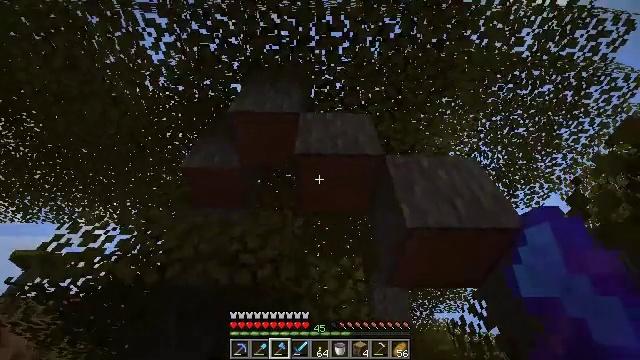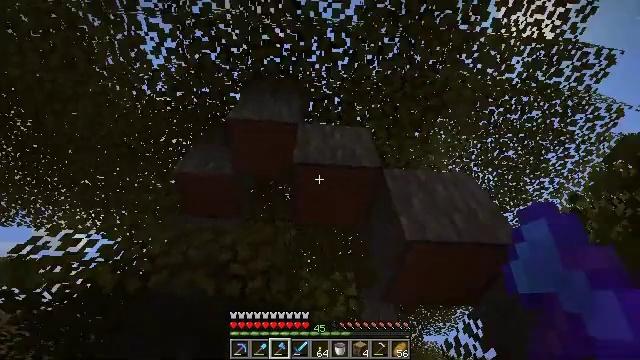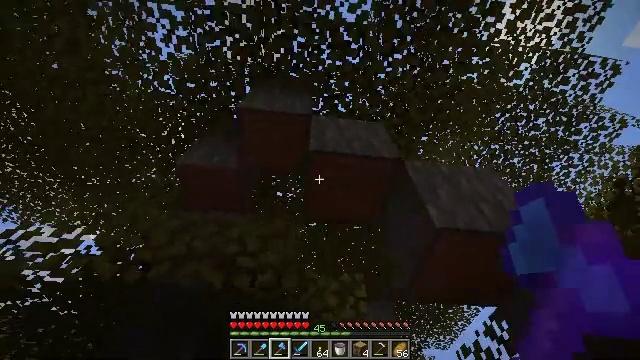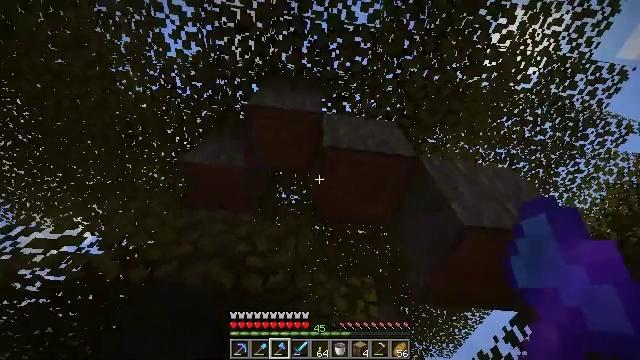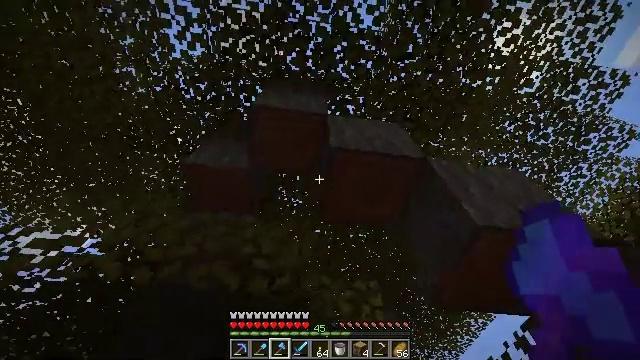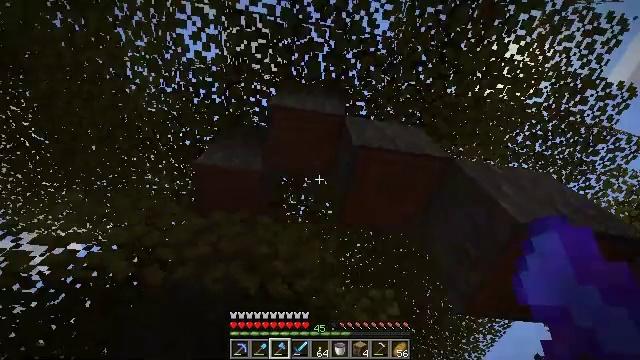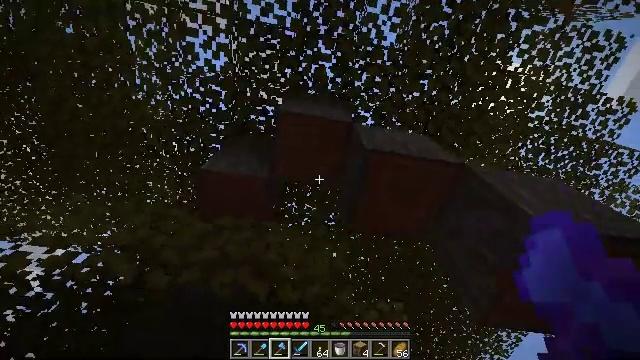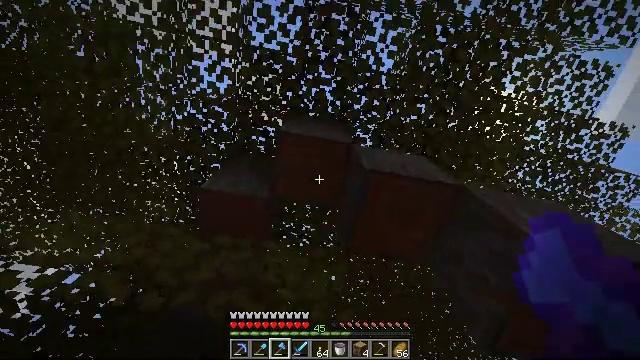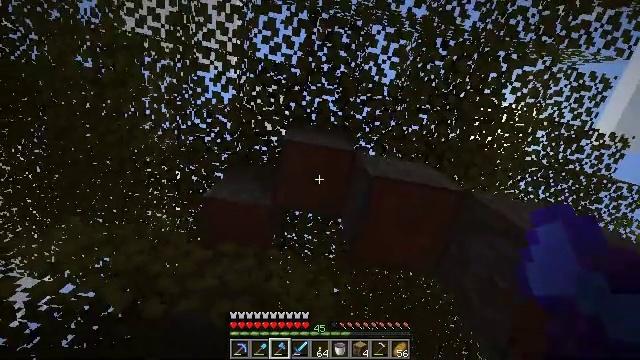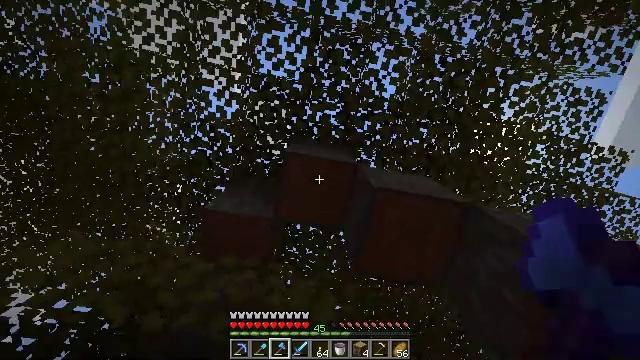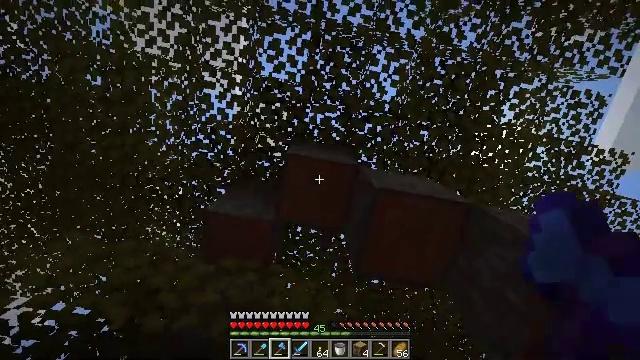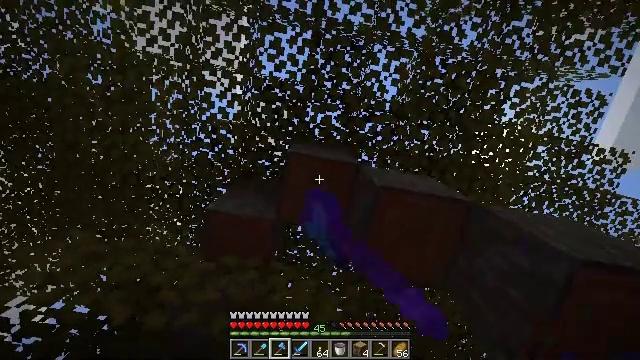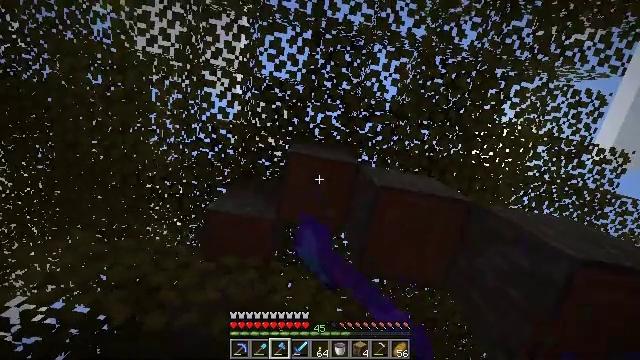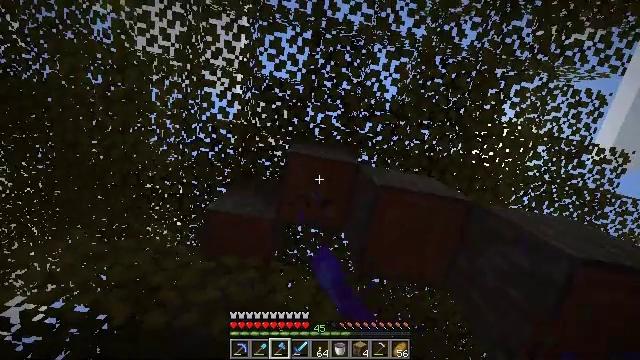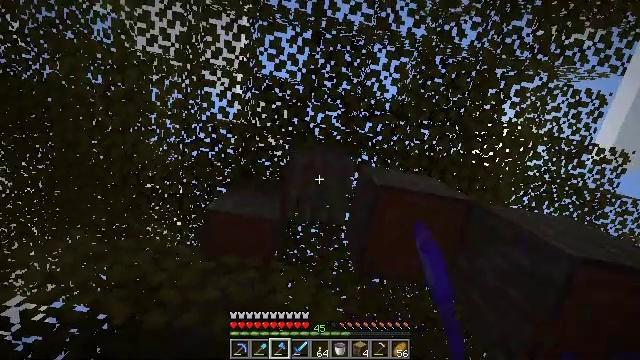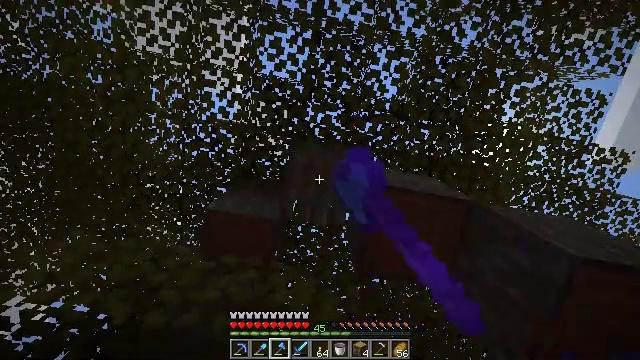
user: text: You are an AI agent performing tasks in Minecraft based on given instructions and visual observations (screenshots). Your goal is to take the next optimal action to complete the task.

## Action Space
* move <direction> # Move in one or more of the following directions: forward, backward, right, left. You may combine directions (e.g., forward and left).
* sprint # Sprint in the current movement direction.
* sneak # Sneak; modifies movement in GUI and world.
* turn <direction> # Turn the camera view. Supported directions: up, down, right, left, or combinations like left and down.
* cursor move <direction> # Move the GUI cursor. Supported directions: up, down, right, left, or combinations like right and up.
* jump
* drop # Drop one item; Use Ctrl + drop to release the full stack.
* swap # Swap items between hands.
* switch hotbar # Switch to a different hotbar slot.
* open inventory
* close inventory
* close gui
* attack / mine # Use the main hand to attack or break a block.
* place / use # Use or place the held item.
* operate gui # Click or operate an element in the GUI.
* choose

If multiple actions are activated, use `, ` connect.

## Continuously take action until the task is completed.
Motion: motion action
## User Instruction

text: Mine acacia log from the tree's trunk.
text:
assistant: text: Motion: move forward and move left, turn right and up
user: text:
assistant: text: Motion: move forward and move left, turn right and up
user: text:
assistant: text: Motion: move forward and move left, turn up
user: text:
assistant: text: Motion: move forward and move left, turn up
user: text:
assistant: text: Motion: move forward and move left, turn right and up
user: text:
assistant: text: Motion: turn up
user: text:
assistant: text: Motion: turn up
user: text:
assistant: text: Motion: turn up
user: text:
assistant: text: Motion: turn up
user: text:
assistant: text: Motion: attack / mine
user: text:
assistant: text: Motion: attack / mine
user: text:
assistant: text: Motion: attack / mine
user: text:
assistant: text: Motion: attack / mine
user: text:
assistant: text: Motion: attack / mine
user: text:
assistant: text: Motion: attack / mine
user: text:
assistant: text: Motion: attack / mine
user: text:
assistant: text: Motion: attack / mine
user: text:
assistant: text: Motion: attack / mine
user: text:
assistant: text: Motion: attack / mine
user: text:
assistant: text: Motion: attack / mine
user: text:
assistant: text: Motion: attack / mine
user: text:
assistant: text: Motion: attack / mine
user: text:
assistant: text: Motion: attack / mine
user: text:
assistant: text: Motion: attack / mine
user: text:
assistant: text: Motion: attack / mine
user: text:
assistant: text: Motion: attack / mine
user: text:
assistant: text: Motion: attack / mine
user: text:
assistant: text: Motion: attack / mine
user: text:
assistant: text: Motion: attack / mine
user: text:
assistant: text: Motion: attack / mine